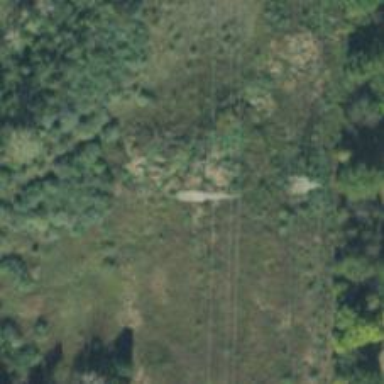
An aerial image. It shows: Lattice structure tower used for power distribution.